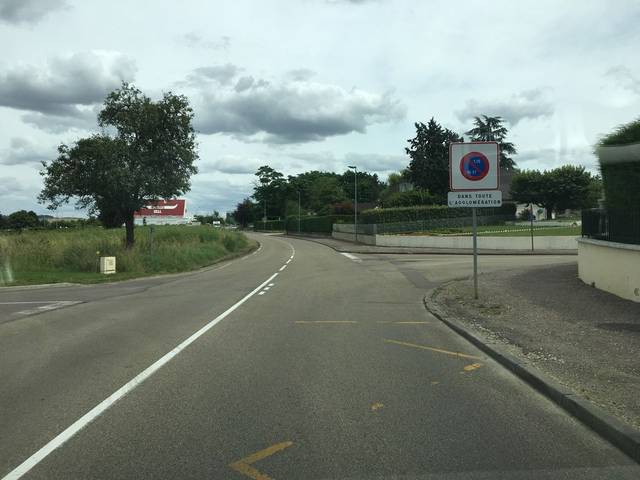
Region: France
Coordinates: 47.815, 3.558